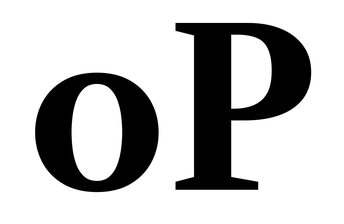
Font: LibreCaslonText_Bold